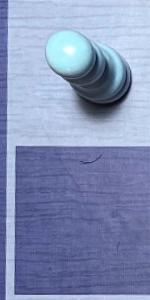
Label: Empty